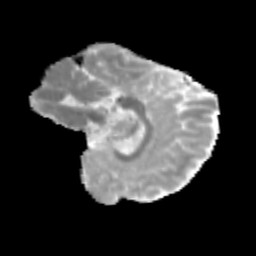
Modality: MD
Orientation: sagittal
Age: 11
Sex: male
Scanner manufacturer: siemens
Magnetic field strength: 3 T
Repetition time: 3.8 s
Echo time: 0.07 s